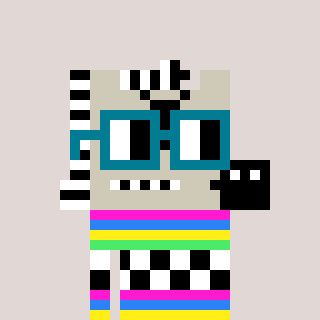
a pixel art character with square dark green glasses, a zebra-shaped head and a peachy-colored body on a warm background